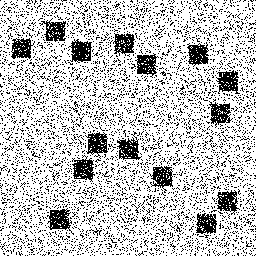
Squares: 15
Triangles: 0
Stars: 0
Total shapes: 15